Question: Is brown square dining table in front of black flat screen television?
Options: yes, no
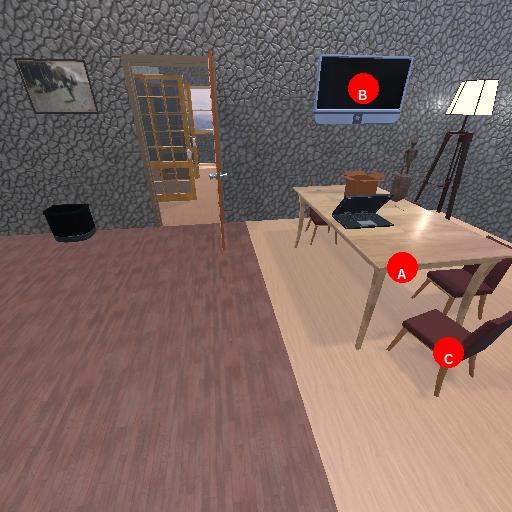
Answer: yes